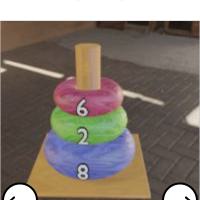
Task: sum
Answer: 16